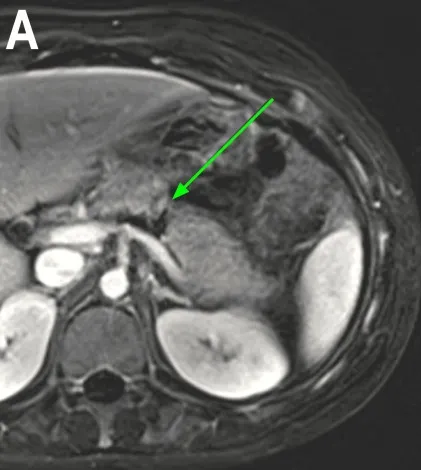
Magnetic resonance image (MRI) with cholangiopancreatography (MRCP). . (A) Transection of the entire thickness of the pancreatic parenchyma at the level of the pancreatic body (green arrow).
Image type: radiology (mri)